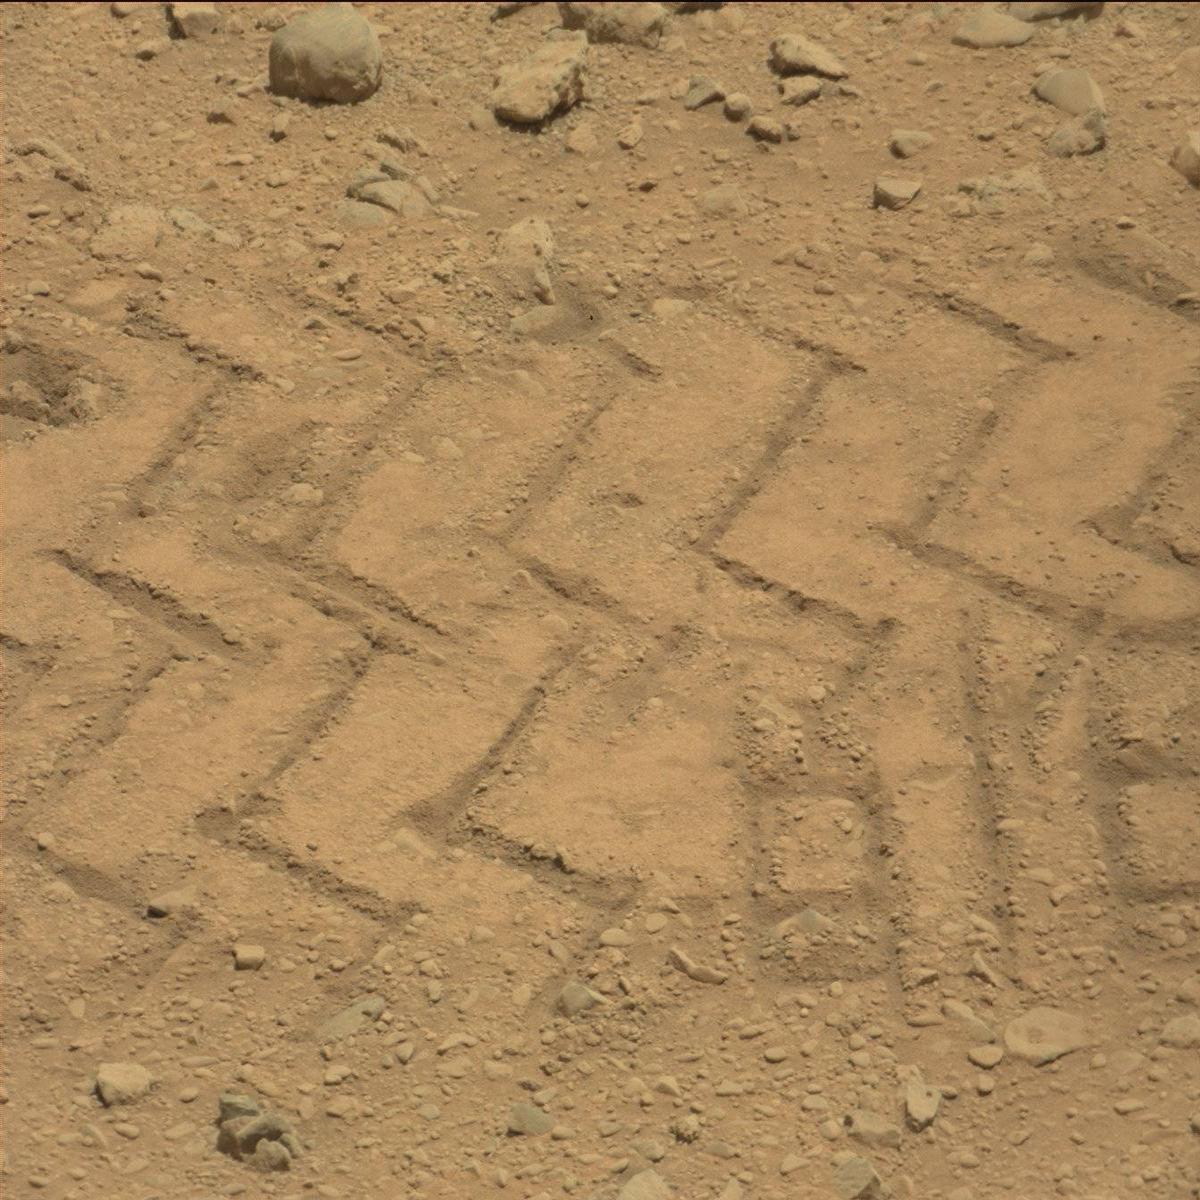
Terrain classes present: Bedrock, Rock, Sand / Soil, Track